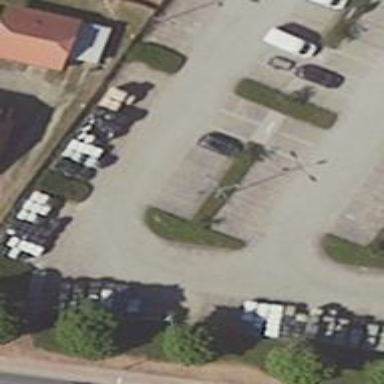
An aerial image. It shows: High mast lamp post.